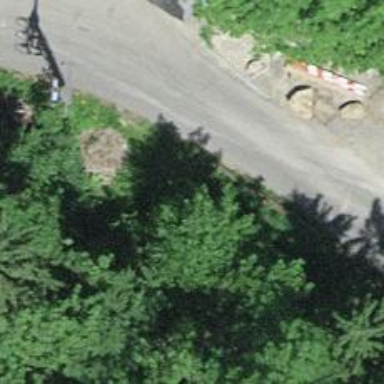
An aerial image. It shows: Culvert tunnel.